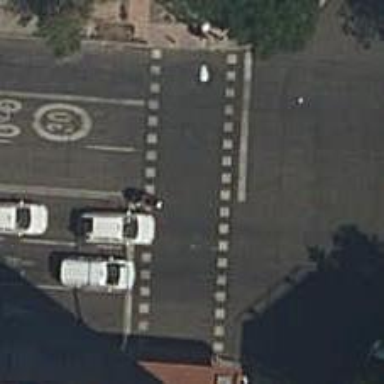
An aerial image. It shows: Zebra crossing with traffic signals.